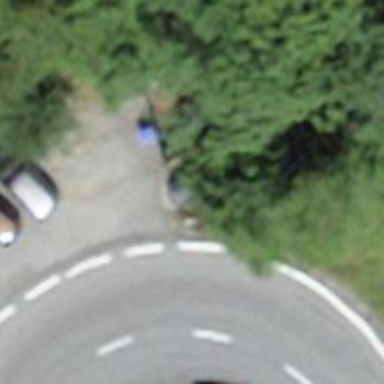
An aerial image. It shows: Bus stop along the road.